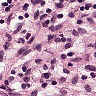
Metastatic tissue present: no